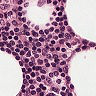
Metastatic tissue present: no